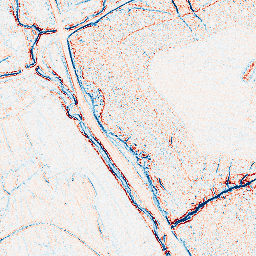
Category: edge_preserving
Decomposition family: bilateral
Decomposition parameters: d: 5
sigma_color: 100
sigma_space: 50
Upsampling method: quartic
Upsampling parameters: scale: 4
Upsampling scale: 4